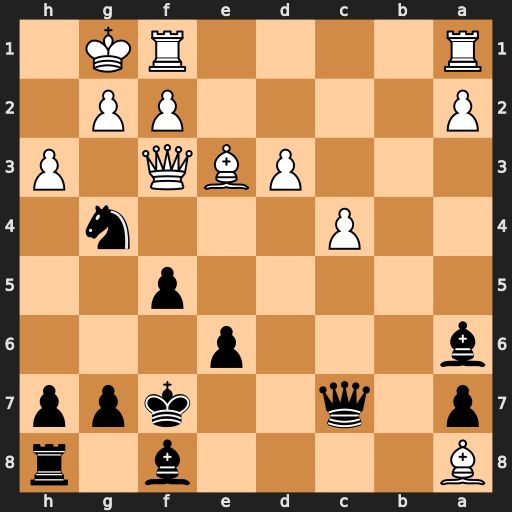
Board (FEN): B4b1r/p1q2kpp/b3p3/5p2/2P3n1/3PBQ1P/P4PP1/R4RK1
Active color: b
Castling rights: -
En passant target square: -
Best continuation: Qh2#